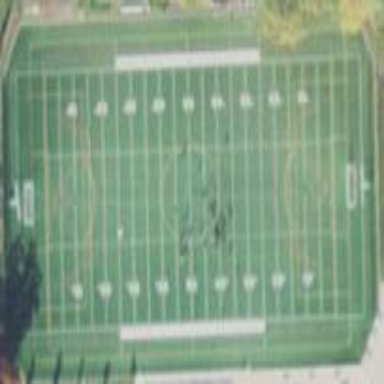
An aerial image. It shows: Pitch for American football.